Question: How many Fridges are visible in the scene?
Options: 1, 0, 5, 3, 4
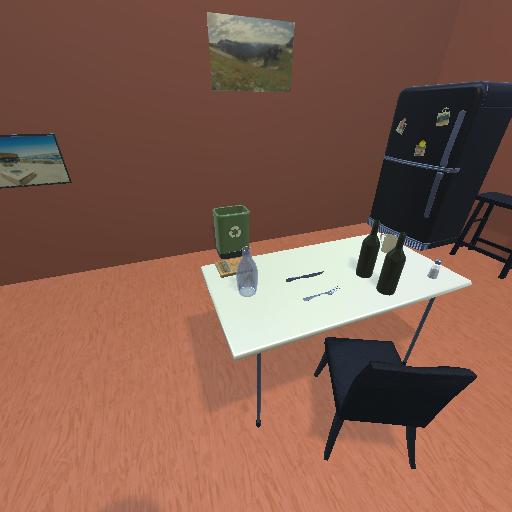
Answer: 1